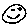
Label: smiley face